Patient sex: M
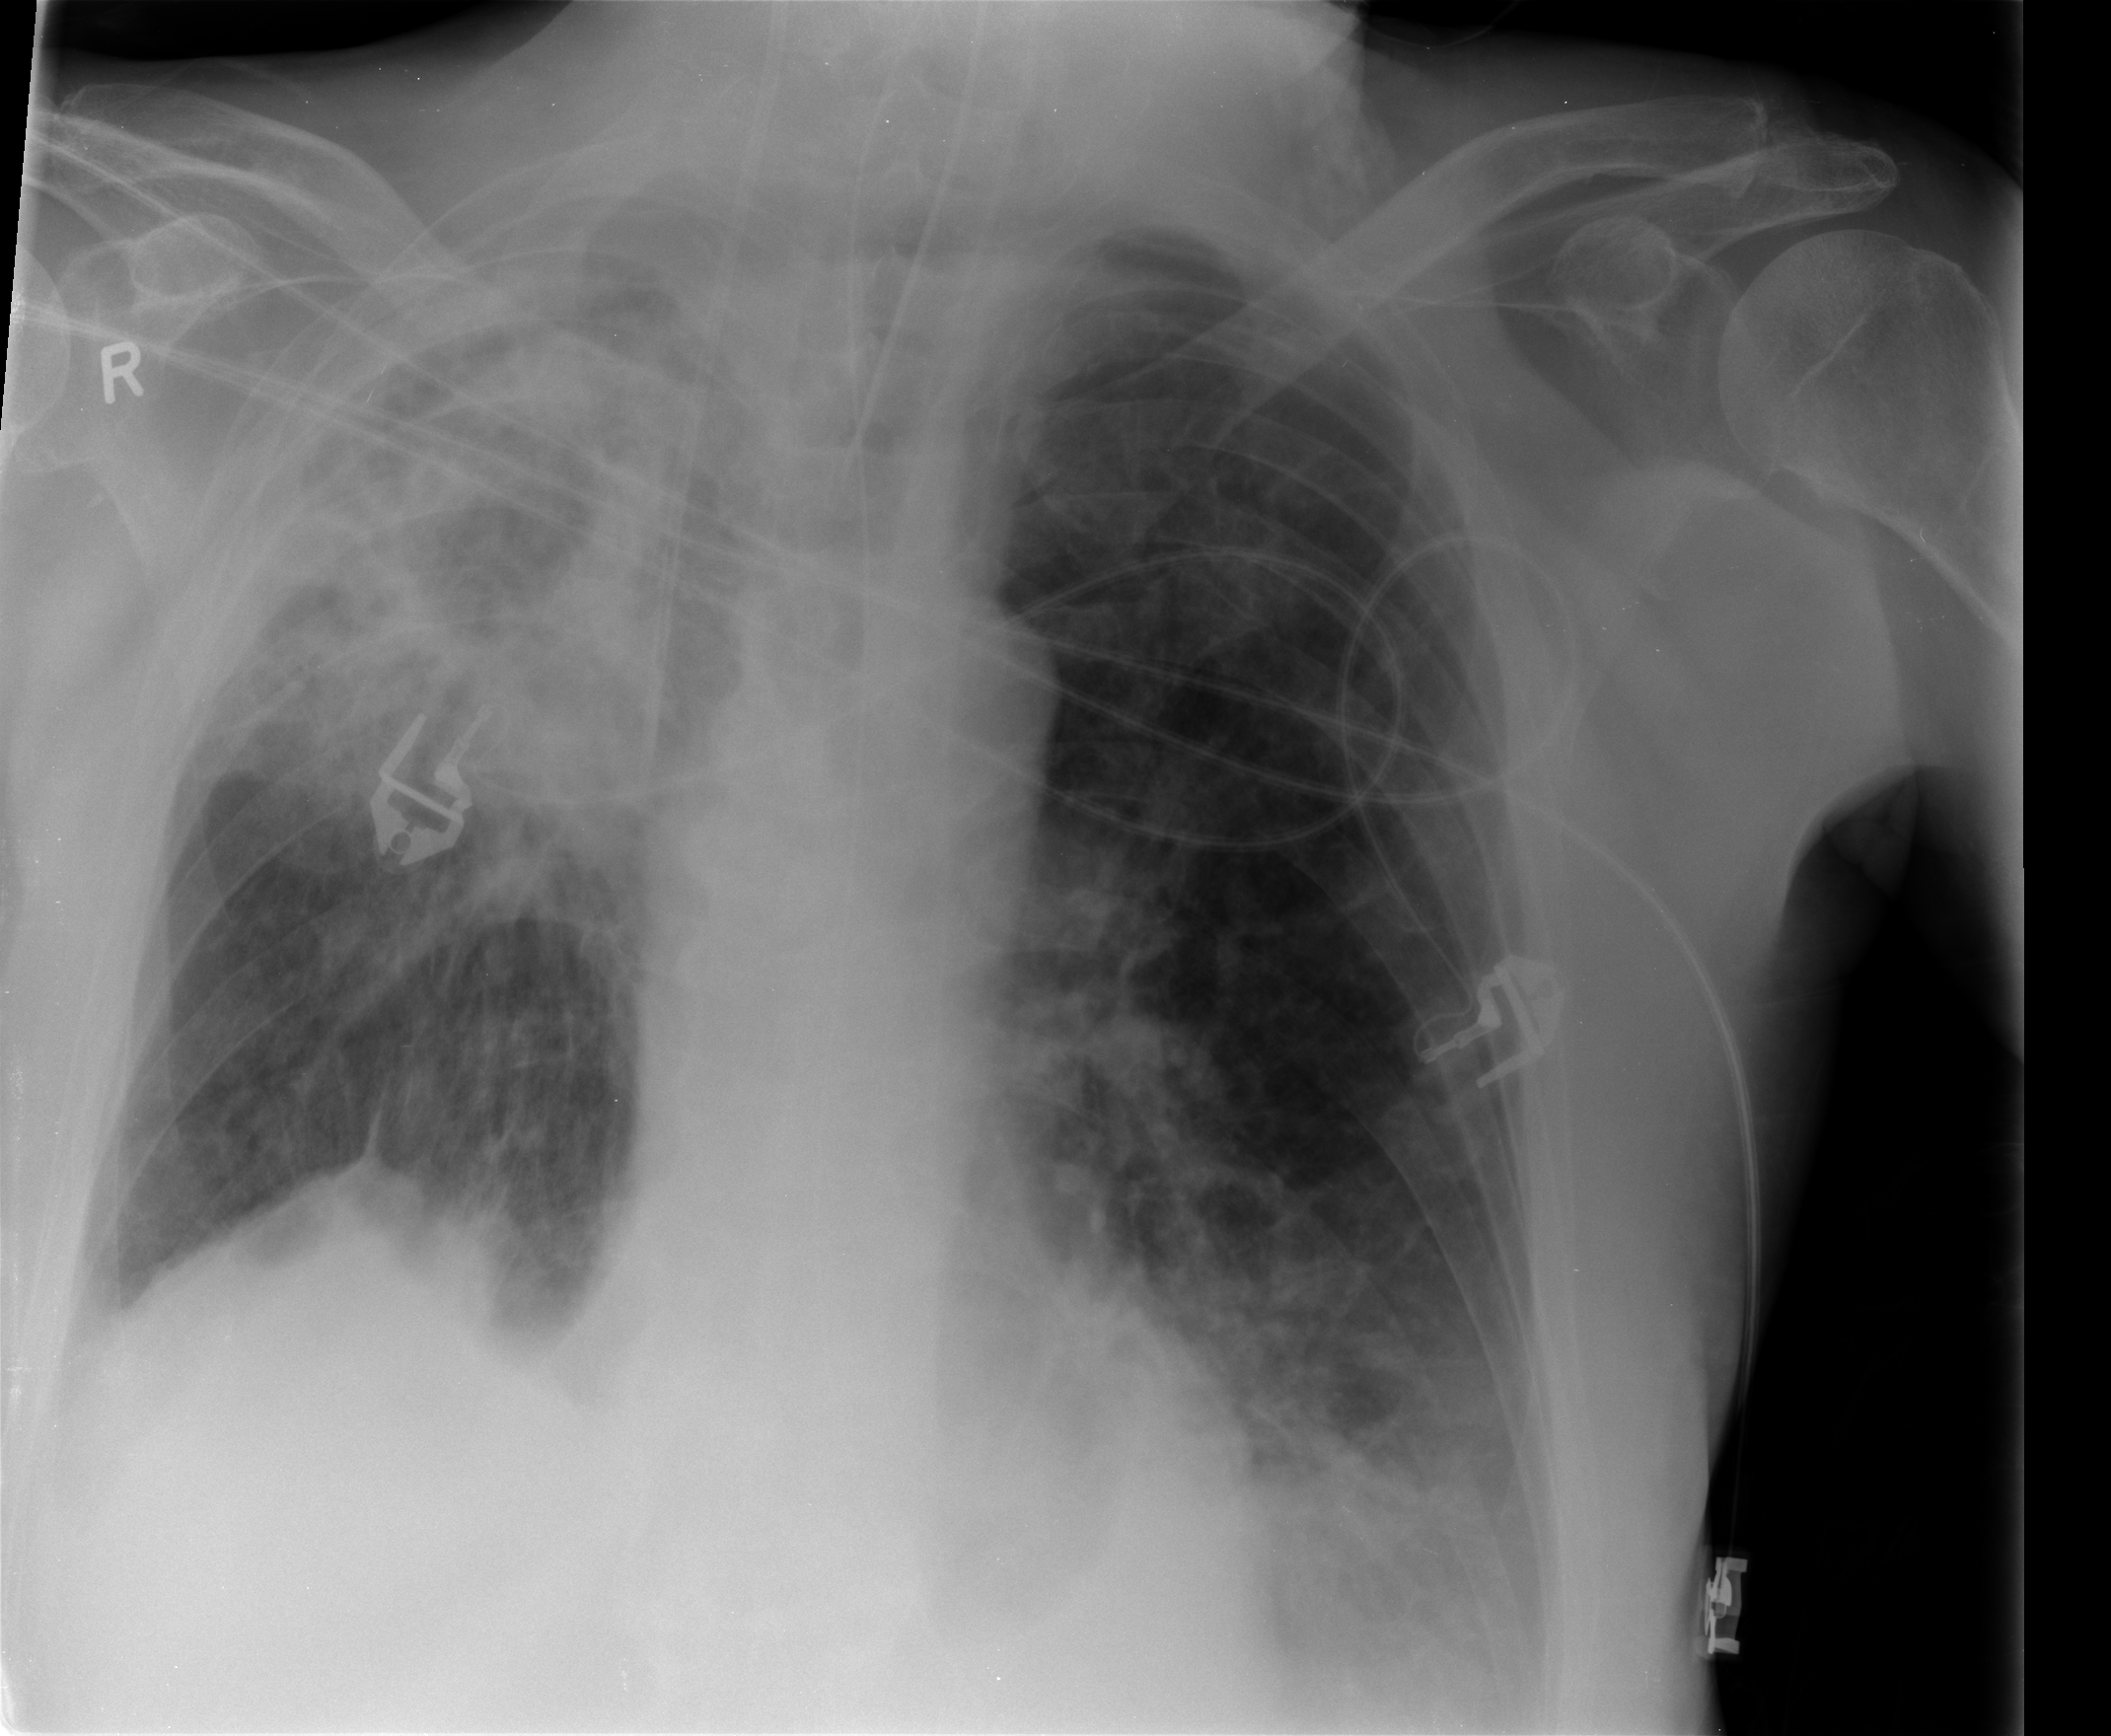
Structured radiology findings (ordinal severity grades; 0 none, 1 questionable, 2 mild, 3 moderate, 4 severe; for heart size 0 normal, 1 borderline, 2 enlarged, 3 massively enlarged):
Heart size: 0
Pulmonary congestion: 0
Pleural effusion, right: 0
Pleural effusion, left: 2
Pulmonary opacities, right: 3
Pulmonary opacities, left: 0
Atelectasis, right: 2
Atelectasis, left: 2